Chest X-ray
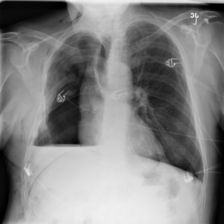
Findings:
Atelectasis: negative
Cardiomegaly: negative
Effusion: negative
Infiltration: negative
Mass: positive
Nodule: negative
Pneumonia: negative
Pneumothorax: negative
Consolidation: negative
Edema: negative
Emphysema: positive
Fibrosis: negative
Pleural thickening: negative
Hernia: negative